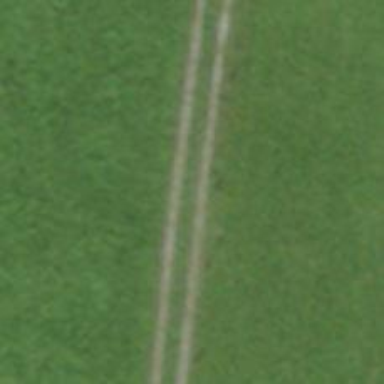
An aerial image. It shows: Track with grade 5 tracktype.